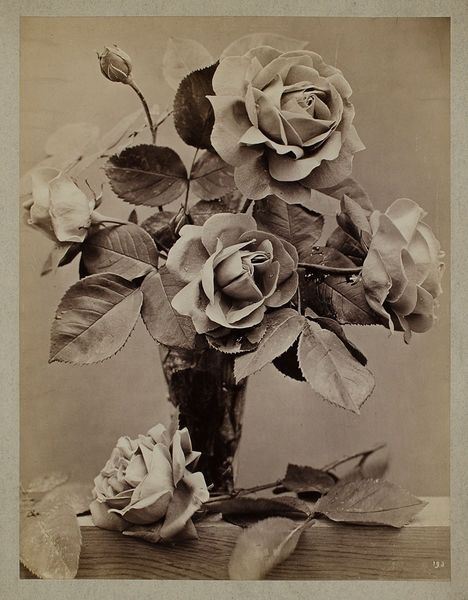
Titel: Rosen
Künstler: Constant Alexandre Famin
Standort: Hamburg
Institution: Museum für Kunst und Gewerbe Hamburg
Schlagwörter: blume, rose, flasche, stillleben, vase, foto, fotografie, photographie, blumenstillleben, photo, gebinde, albumin, schnittblumen, lichtbild, naturfotografie, sachfotografie, bildwerke, gefäß, angewandte und bildende kunst, hessische systematik, behälter, tierfotografie, naturphotographie, tierphotographie, schwarzweißpositivverfahren, silbersalzverfahren, schwarzweißfotografie, objektstudien, sachphotographie, blumenstrauß, albuminpapier, früchtestillleben, blumenstück